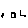
Label: square